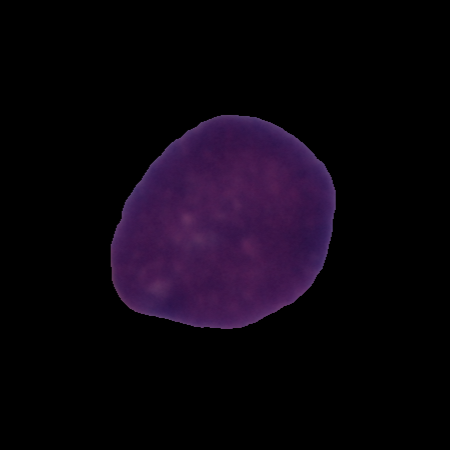
Label: cancer